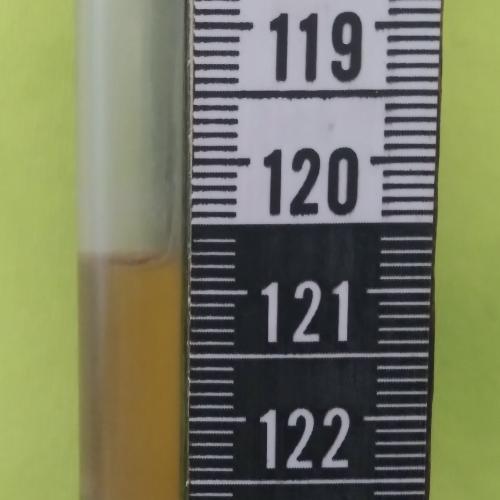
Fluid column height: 120.7 cm